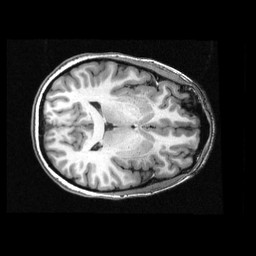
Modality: T1w
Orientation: axial
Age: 22
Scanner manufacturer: siemens
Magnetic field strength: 3 T
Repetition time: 2.3 s
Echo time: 0.00336 s